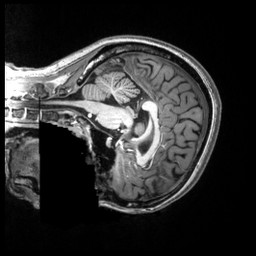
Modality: T1w
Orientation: sagittal
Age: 26
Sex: female
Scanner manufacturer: siemens
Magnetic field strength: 3 T
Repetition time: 2.53 s
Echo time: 0.0033 s